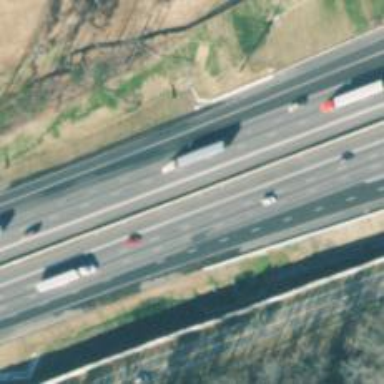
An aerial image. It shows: View of motorway.